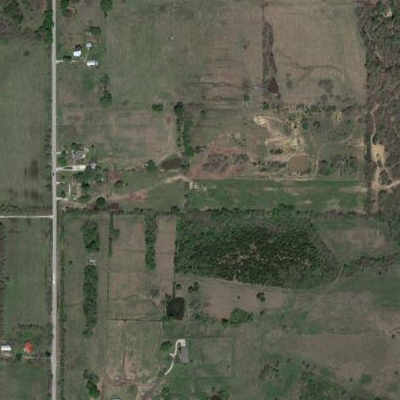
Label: Grass